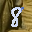
Label: 8